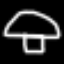
Label: mushroom